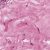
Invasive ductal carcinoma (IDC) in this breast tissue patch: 0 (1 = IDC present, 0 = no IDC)